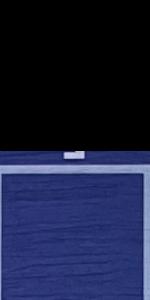
Label: Empty